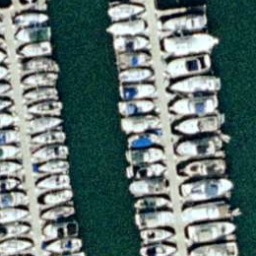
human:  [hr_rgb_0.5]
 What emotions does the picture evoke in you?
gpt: harbor